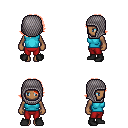
a pixel art fantasy rpg character, female body template, human, dark skin, teal sleeveless shirt, red pants, red swoop hairstyle, chain hood, black shoes, four views (front, back, left, right), 2x2 character sprite sheet, small pixel art, hard edges, no anti-aliasing